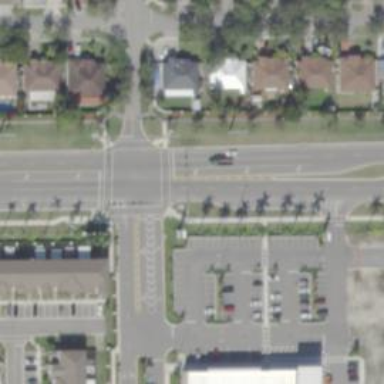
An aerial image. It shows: Asphalt footway with uncontrolled crossing. The crossing has lines markings.